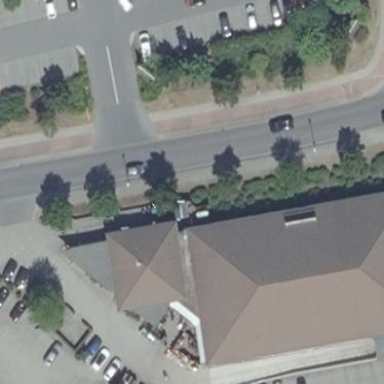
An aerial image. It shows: Supermarket building.